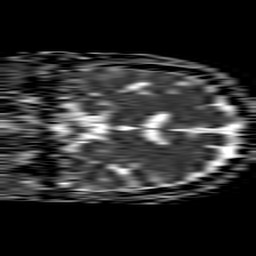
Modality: ADC
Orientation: coronal
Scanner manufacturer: philips
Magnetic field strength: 1.5 T
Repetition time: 4.6 s
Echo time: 0.08517 s